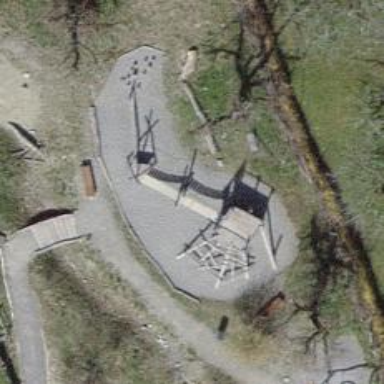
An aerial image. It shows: Playground area for leisure land.